Question: I have been working on a VBA macro that exports the values of a unit vector for each selected line in the SolidWorks interface, and I want to sort the value of the unit vector before it is written to Excel. I need to sort the Excel range B2 to D2 (B2 representing part i of the unit vector, C2 representing part j, and D2 representing part k), and the range depends on the number of selected lines. Each selected line represents a vector, and each vector represents a row in Excel.
I want to sort them by column D, and then I want to sort them with the maximum value in cell D2, the minimum value in cell D3, and have it go ascending from there. It would be ascending first, then descending from the second row down.
So if there were four selected lines, the D column would look like this:
-0.99221
-1
-0.99789
-0.99664
Currently it looks like this:
### Excel screenshot

But it would not know how many rows that needed to be sorted at first. Here is the relevant code:
'''
Dim r As Long
Dim ws As Worksheet
Set ws = ActiveSheet
For q = 3 To NumberOfSelectedItems
Columns("B:D").Sort key1:=Range("D2:D2"), order1:=xlDescending, Header:=xlYes
r = ws.Cells(ws.Rows.Count, 4).End(xlUp).Rows
Range("B3:D2" & r).Sort key1:=Range("D2:D2"), order1:=xlAscending, Header:=xlNo
bRes = WriteToExcel(((q - 1) * 1) + 1, vModelSelPt4, "Unit Vector")
Next
'''
Currently, the code gives me the 1004 error. I think it's something small that's wrong but am not sure. How do I order it by D column in the order described above?
'''
Private Function WriteToExcel(startRow As Integer, data As Variant, Optional label As String = "") As Boolean
'get the results into excel
With xlWorkbook.ActiveSheet
.Cells(startRow + 2, 2).Value = data(0)
.Cells(startRow + 2, 3).Value = data(1)
.Cells(startRow + 2, 4).Value = data(2)
End With
End Function
'''
The above code is the function for writing the data to Excel; it is very relevant. This is all done in SolidWorks API so the syntax is a bit different.
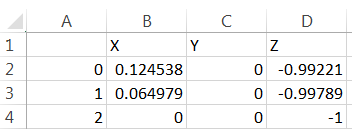
Answer: None of the posted lines in your question were giving me any error except for the line with your custom function 'WriteToExcel' (which you didn't include in your code sample and I therefore deem irrelevant).
So, unless you have an error in this function, the above code should work flawlessly.
For the sorting I'd recommend that you sort column D ascending and then move the row of the sorted table (with the maximum in column D) from the bottom of the table to the top. The following 'sub' does just that:
'''
Option Explicit
Public Sub SortIt()
Dim lngLastRow As Long
With ThisWorkbook.Worksheets(1)
lngLastRow = .Cells(.Rows.Count, "D").End(xlUp).Row
With .Sort
.SortFields.Clear
.SortFields.Add Key:=Range("D2:D" & lngLastRow), _
SortOn:=xlSortOnValues, Order:=xlAscending
.SetRange Range("A1:D" & lngLastRow)
.Header = xlYes
.Apply
End With
.Range("A2:D" & lngLastRow).Copy Destination:=Range("A3")
.Range(.Cells(lngLastRow + 1, 1), .Cells(lngLastRow + 1, 4)).Cut _
Destination:=Range("A2")
End With
End Sub
'''
Note, that the above code assumes the table to be on sheet 1. If that's not the case then you should adjust the code. Let me know if you have any questions or it there are any problems.
Edit: Changed Copy command to Cut.